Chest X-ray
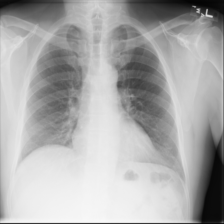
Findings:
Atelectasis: negative
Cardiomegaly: negative
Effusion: negative
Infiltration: negative
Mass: negative
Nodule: negative
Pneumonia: negative
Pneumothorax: negative
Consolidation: negative
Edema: negative
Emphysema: negative
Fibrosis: negative
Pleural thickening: negative
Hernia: negative